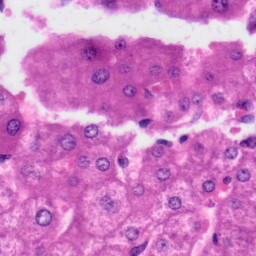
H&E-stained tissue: Liver